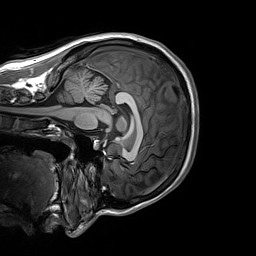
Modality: T1w
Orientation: sagittal
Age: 25
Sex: female
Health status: healthy
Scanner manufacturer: siemens
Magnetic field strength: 3 T
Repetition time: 2.3 s
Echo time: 0.00236 s